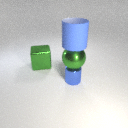
small blue metal cylinder in front of large green metal cube